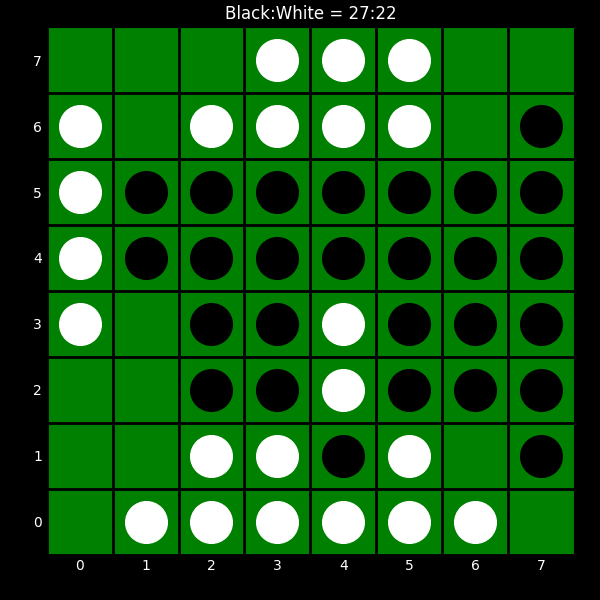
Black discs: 27
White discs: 22